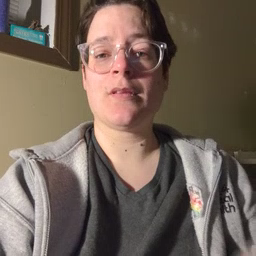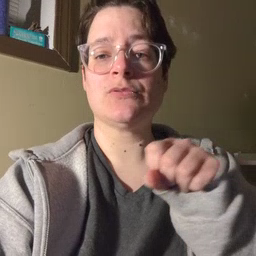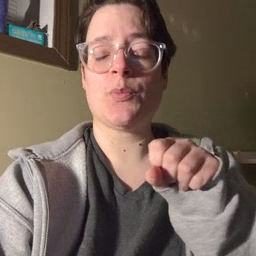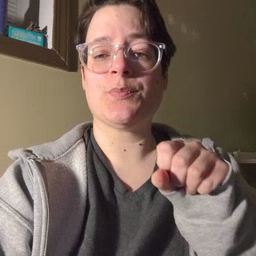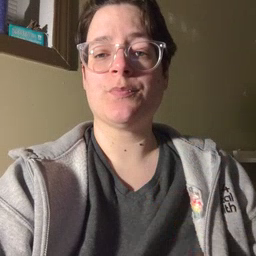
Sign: shoe